Aerial crown-view tile of a tropical tree (Barro Colorado Island, Panama), acquired 20240611:
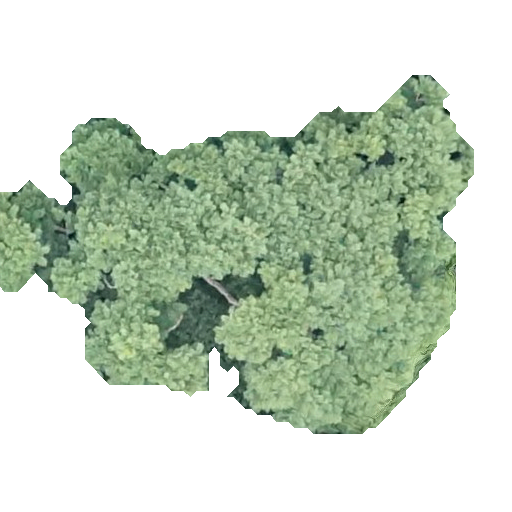
Species: Jacaranda copaia
GBIF accepted scientific name: Jacaranda copaia
Crown area: 174.623 m²